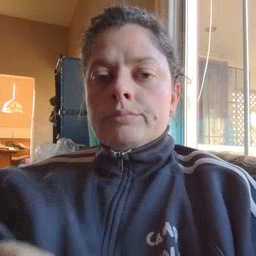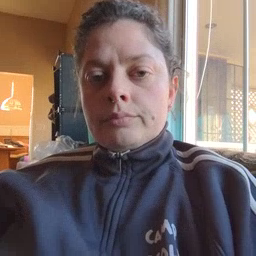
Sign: hesheit